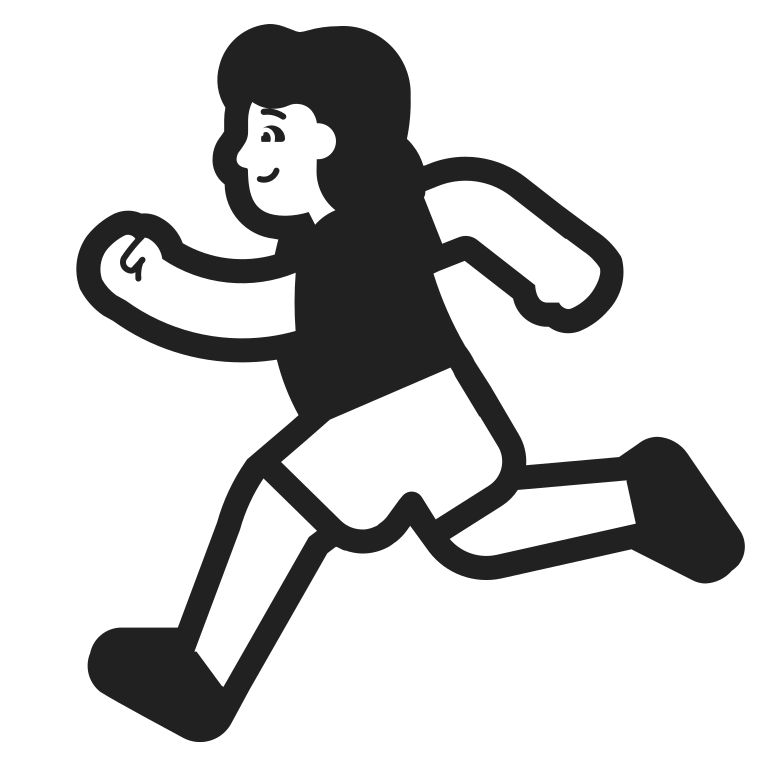
woman running high contrast default